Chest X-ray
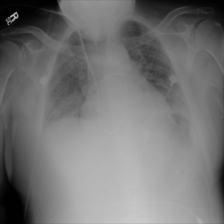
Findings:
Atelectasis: negative
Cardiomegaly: negative
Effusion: positive
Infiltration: positive
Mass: negative
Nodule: negative
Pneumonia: negative
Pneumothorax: negative
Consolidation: negative
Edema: negative
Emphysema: negative
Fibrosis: negative
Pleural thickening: negative
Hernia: negative